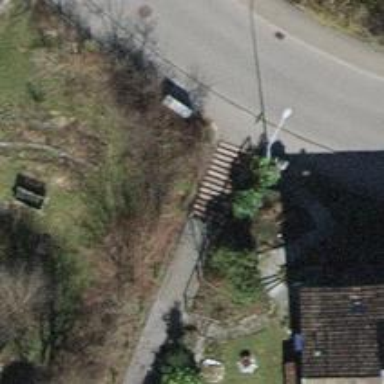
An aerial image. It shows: Set of steps on the road.